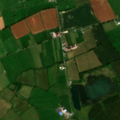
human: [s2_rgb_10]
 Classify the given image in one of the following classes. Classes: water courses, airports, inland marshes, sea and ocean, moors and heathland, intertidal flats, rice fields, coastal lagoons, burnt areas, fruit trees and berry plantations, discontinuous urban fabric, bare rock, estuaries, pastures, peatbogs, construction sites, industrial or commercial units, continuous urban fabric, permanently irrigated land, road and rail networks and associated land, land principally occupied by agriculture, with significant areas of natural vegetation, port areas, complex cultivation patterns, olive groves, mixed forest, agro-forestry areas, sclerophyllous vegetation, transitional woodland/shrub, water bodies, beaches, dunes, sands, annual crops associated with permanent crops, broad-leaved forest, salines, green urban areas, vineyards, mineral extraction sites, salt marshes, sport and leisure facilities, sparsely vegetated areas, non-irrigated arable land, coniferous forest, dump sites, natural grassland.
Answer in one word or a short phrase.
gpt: non-irrigated arable land, pastures